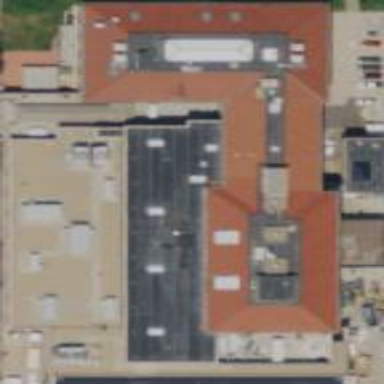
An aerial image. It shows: Building with tan colored roof.